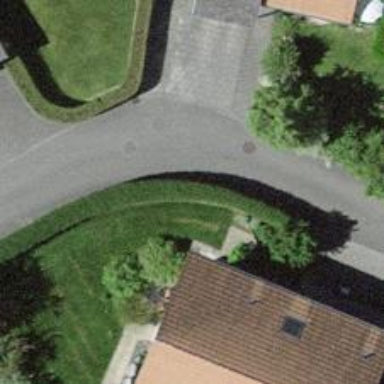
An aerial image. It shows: Hedge acting as barrier.